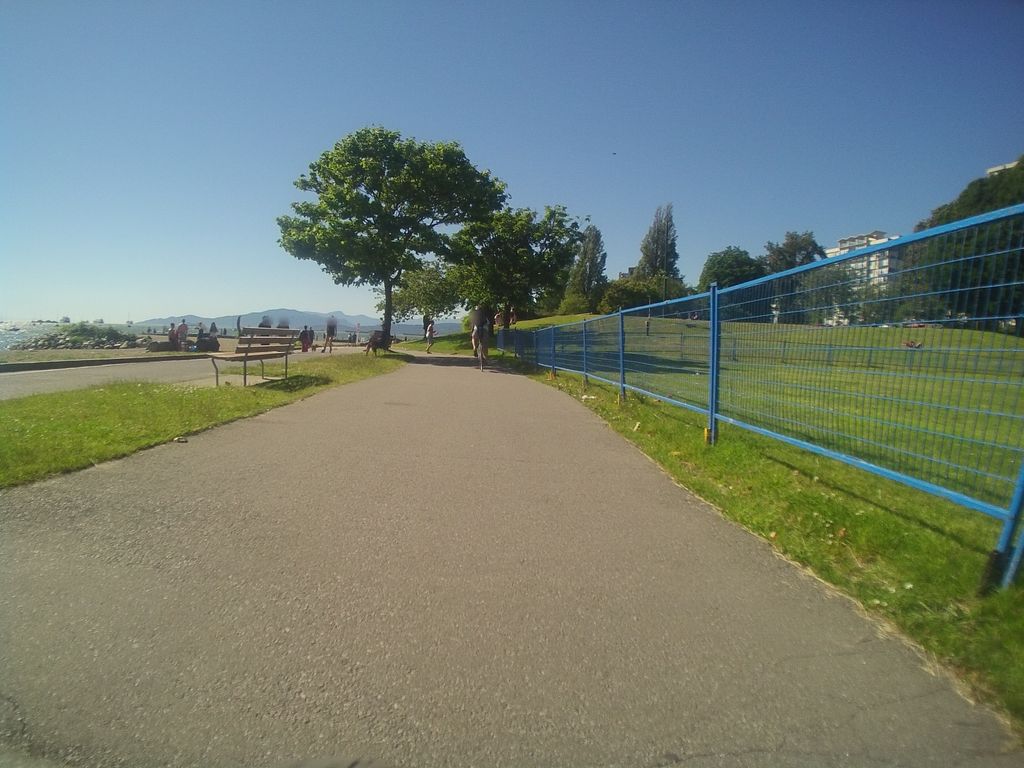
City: vancouver